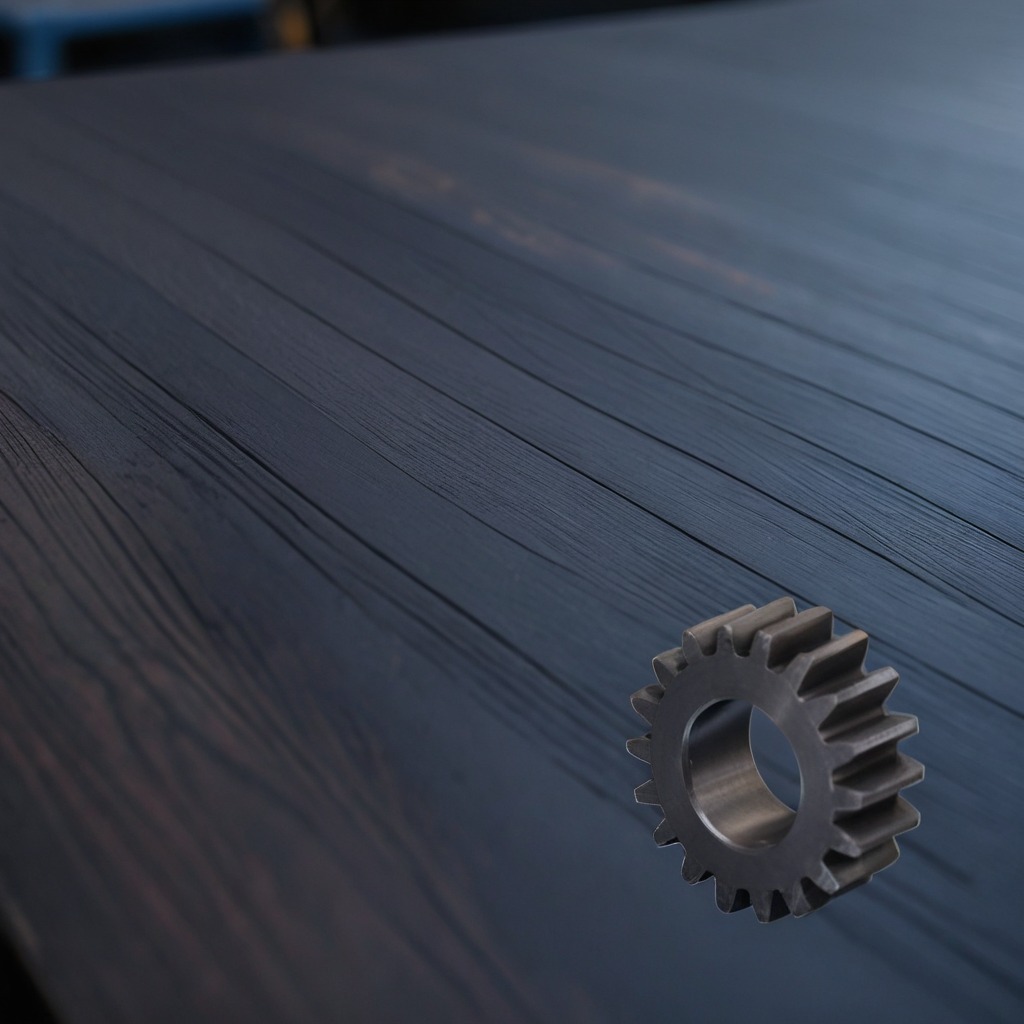
A steel gear with teeth is lying on the old table.